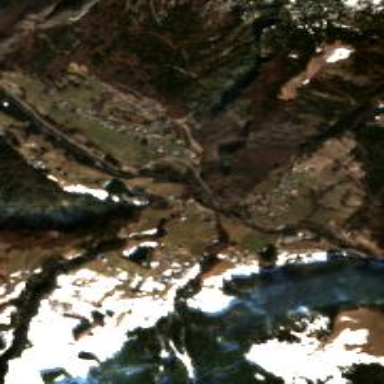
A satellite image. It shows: Small settlement known as hamlet.